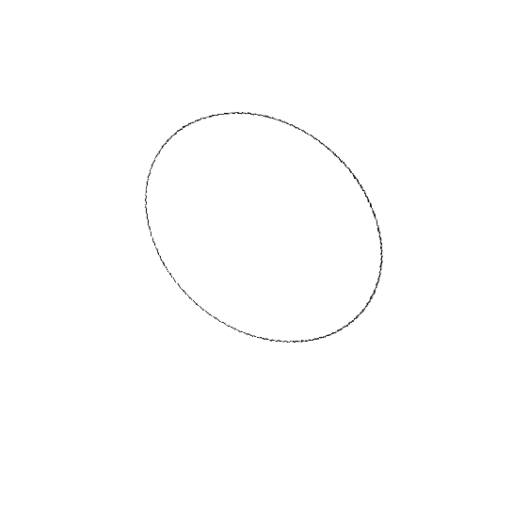
Crossing number: 0